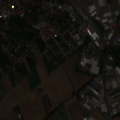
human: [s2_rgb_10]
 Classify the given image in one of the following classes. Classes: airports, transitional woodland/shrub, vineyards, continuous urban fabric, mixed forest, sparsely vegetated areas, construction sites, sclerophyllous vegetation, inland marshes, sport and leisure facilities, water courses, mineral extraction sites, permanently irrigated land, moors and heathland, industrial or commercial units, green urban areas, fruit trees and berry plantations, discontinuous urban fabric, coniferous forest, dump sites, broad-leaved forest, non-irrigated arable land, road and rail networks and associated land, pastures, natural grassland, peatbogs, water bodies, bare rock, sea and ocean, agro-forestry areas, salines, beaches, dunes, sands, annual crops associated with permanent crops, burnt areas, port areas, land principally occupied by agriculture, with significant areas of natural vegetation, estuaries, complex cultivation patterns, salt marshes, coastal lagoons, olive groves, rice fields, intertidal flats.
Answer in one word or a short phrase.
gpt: continuous urban fabric, discontinuous urban fabric, industrial or commercial units, non-irrigated arable land